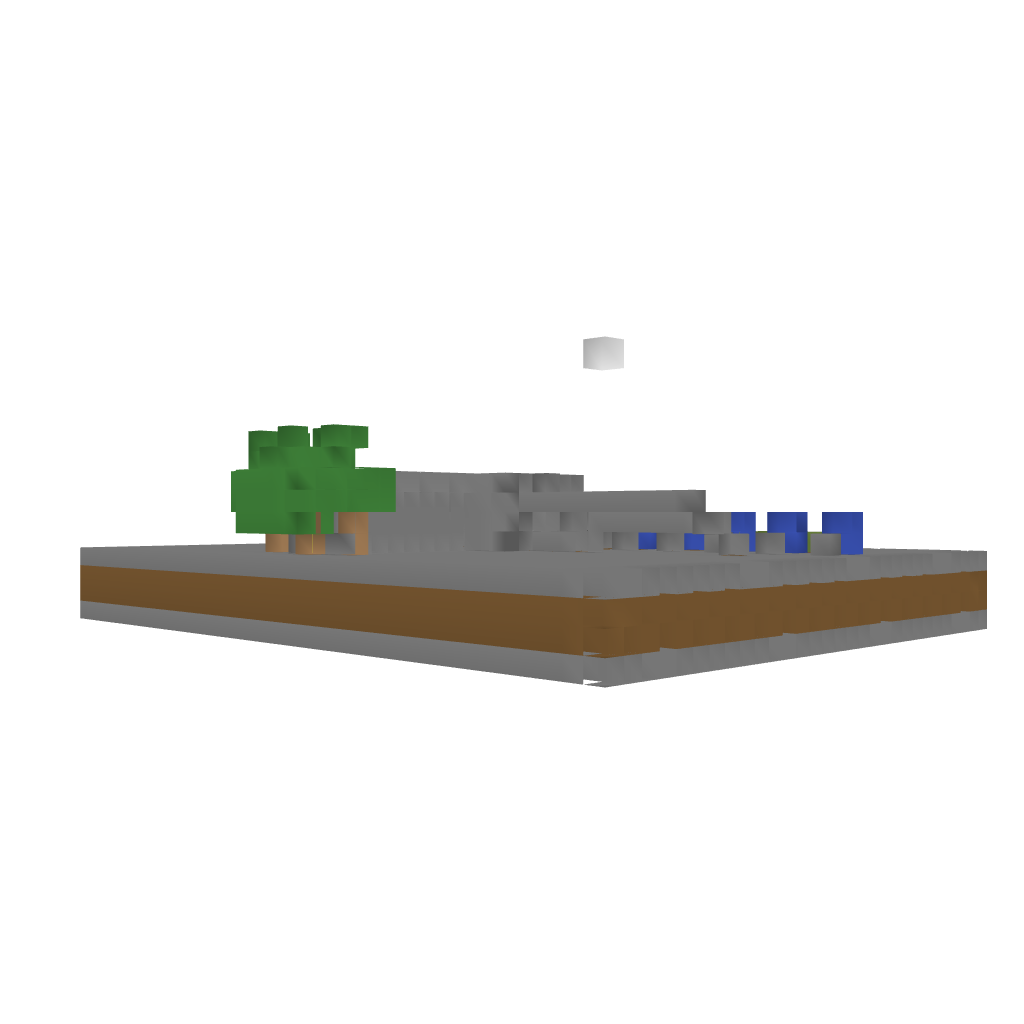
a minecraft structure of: Code Door bad low quality